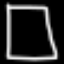
Label: square